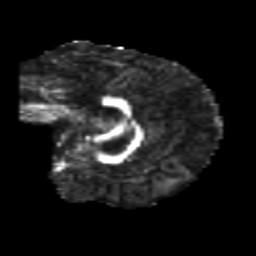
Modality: FA
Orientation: sagittal
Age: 7
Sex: male
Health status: healthy